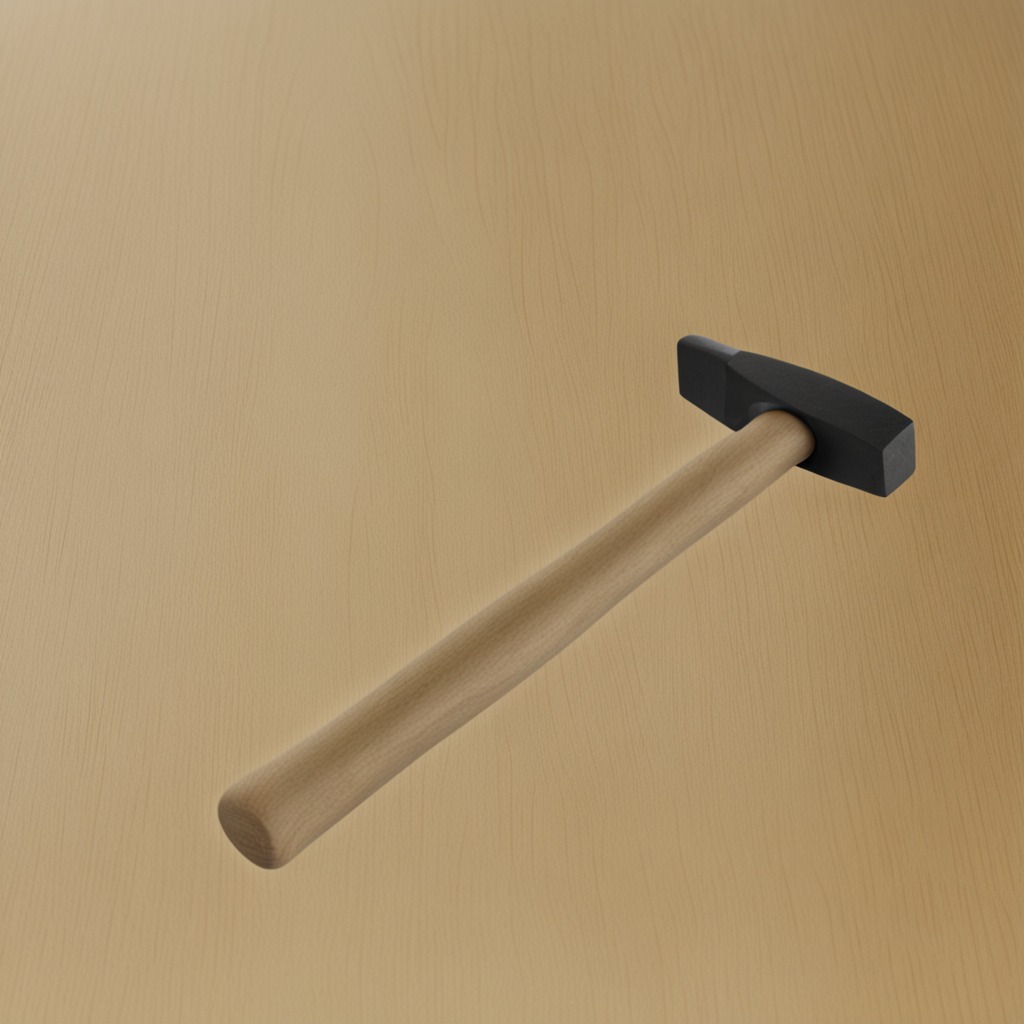
A hammer lying on a plywood surface in a paint workshop lit by afternoon window light.